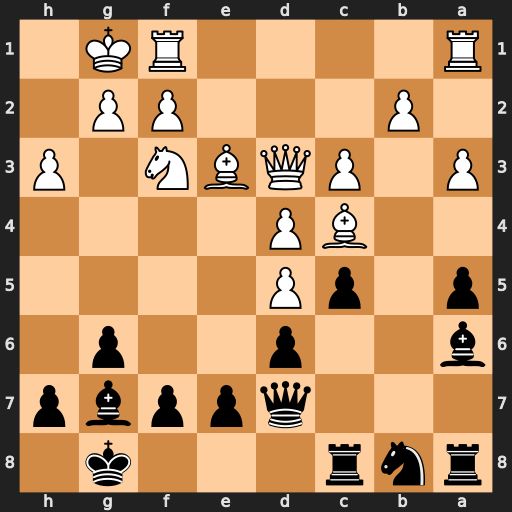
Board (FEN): rnr3k1/3qppbp/b2p2p1/p1pP4/2BP4/P1PQBN1P/1P3PP1/R4RK1
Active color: b
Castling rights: -
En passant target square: -
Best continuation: Bxc4 Qxc4 cxd4 Qxc8+ Qxc8